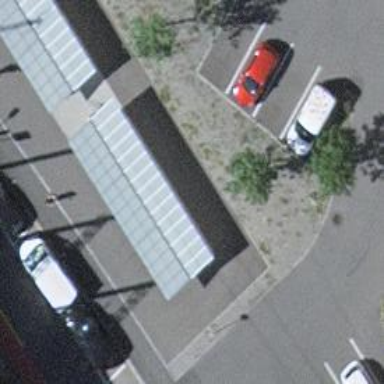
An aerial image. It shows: Motorcycle parking facility.